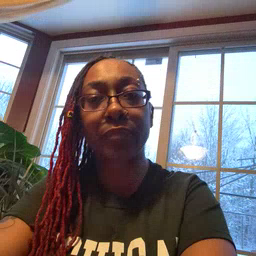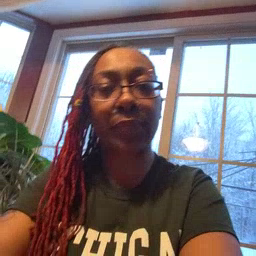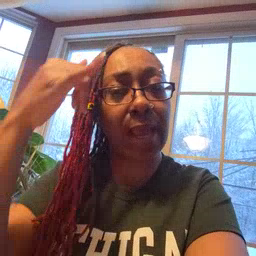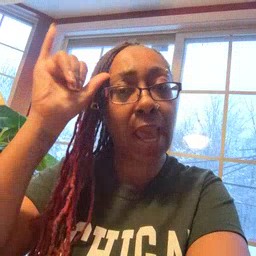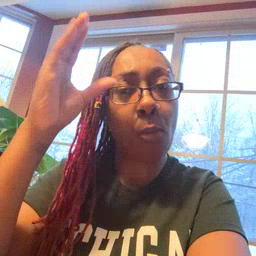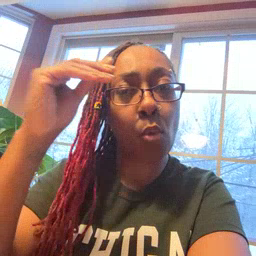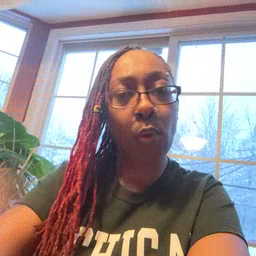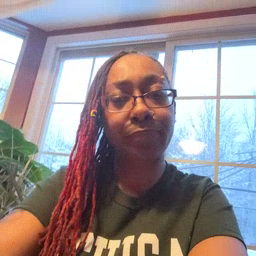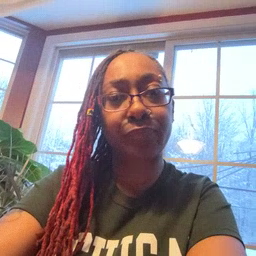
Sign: cowboy